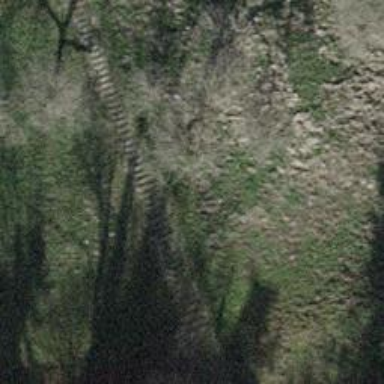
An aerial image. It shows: Road with steps.